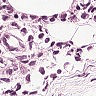
Metastatic tissue present: yes